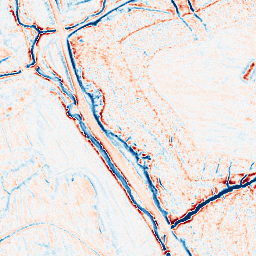
Category: edge_preserving
Decomposition family: anisotropic_diffusion
Decomposition parameters: iterations: 20
kappa: 50
gamma: 0.1
Upsampling method: quadratic
Upsampling parameters: scale: 2
Upsampling scale: 2